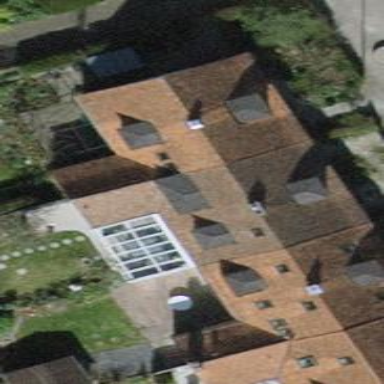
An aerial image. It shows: House with gabled roof covered in tiles. The roof orientation is across the building.